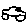
Label: car